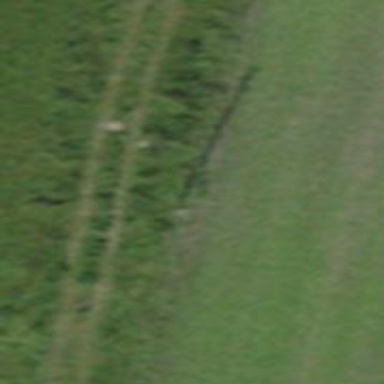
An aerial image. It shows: Minor power line.